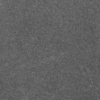
Label: dusty